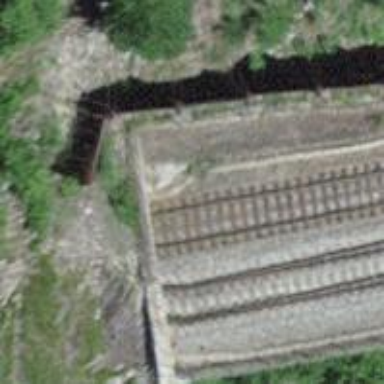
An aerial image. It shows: Railway tunnel with overhead electrified contact lines.